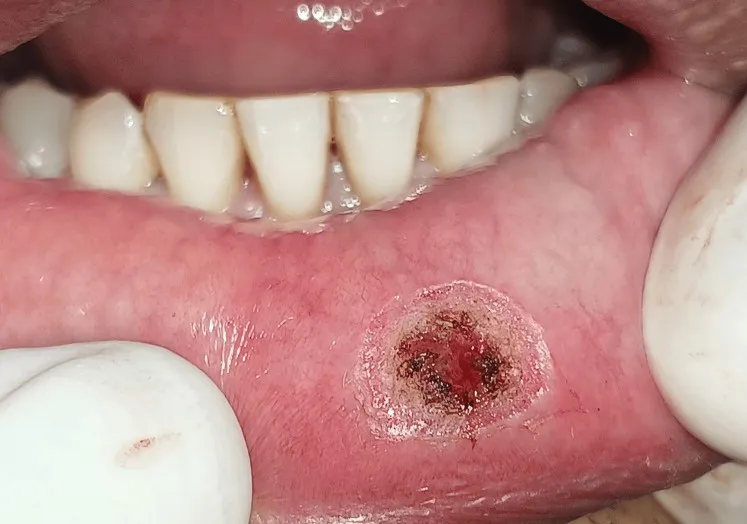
Complete surgical excision of the mucocele by diode laser done.
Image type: pathology (h&e)